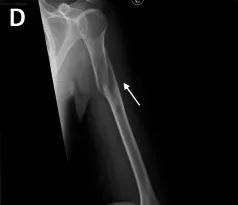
Series of radiographs explicit the progression of pathological fracture at the proximal third of the humeral shaft. E, F: Two-month follow-up radiograph showed unaltered alignment and positioning with ongoing mild impaction and apex medial/anterior angulation. No Significant interval callous formation. The union is not complete. There appears to be a moth-eaten pattern of the adjacent bony matrix concerning pathological fracture.
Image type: radiology (x_ray)